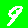
Digit: 9